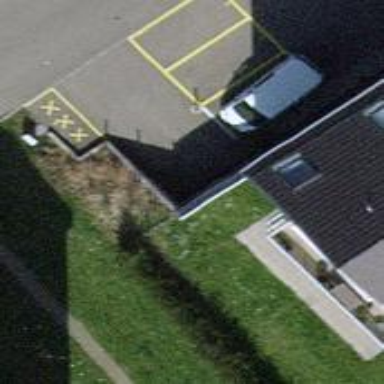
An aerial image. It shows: Parking entrance.